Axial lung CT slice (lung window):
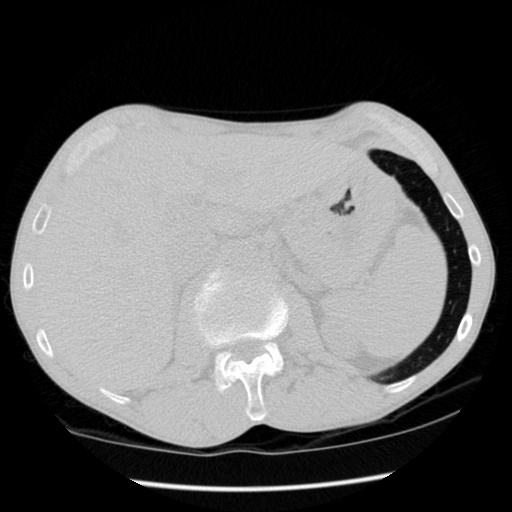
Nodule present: no